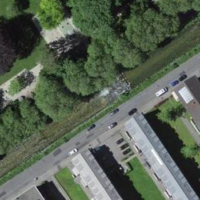
EUNIS habitat code: 54
Species observed at this site:
Lamium galeobdolon